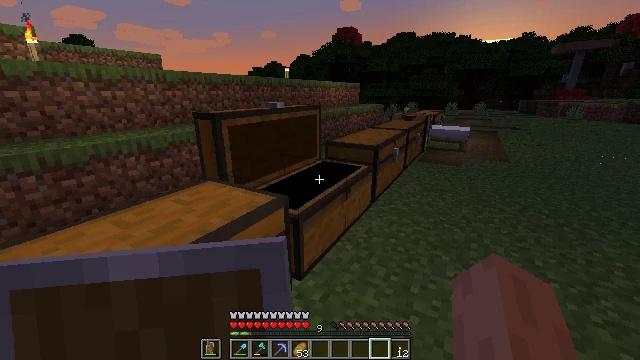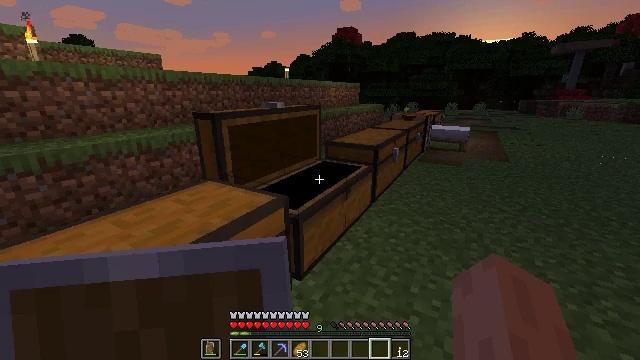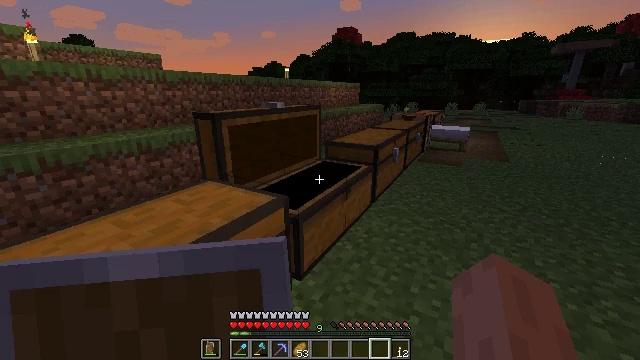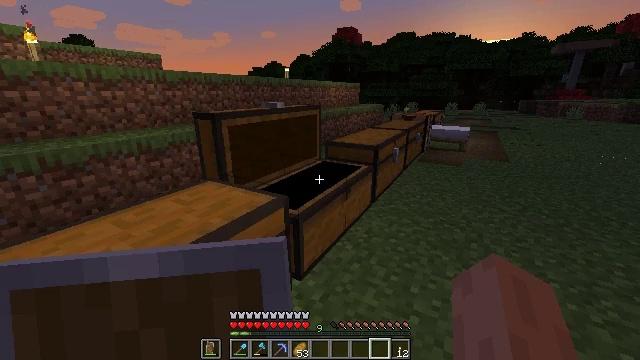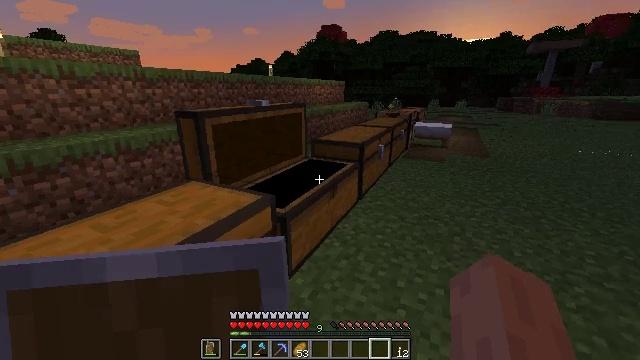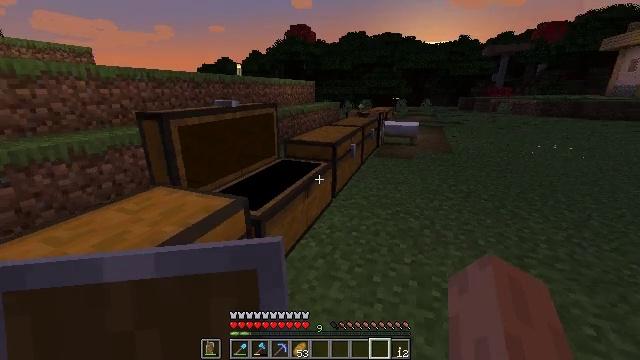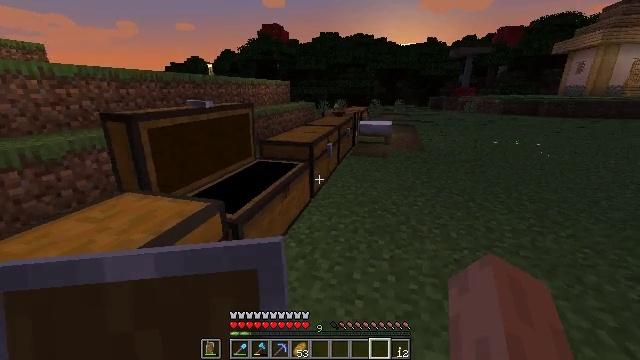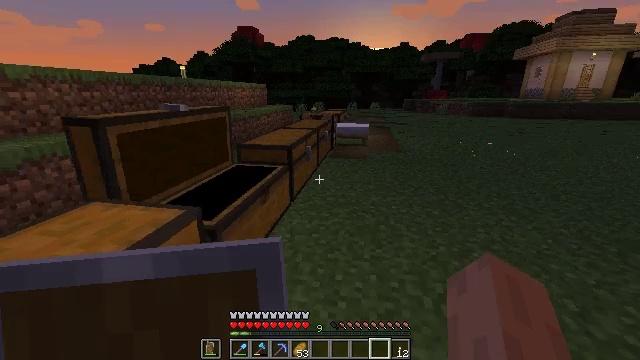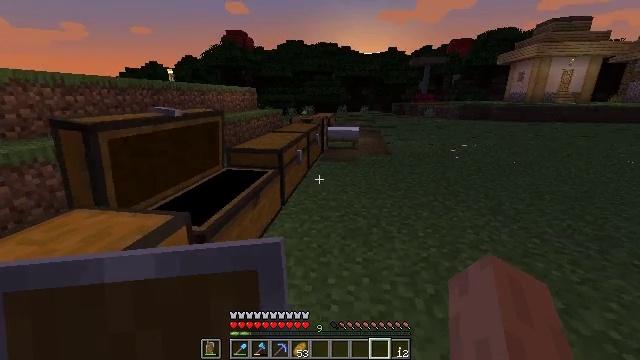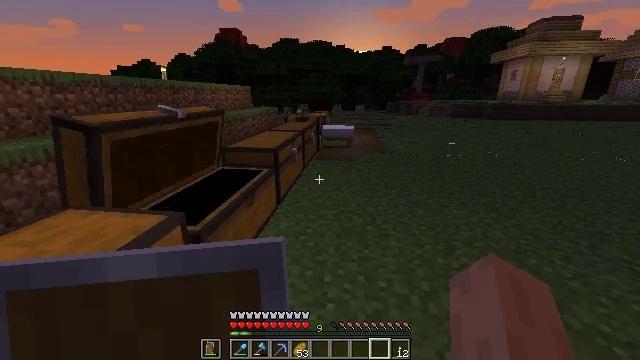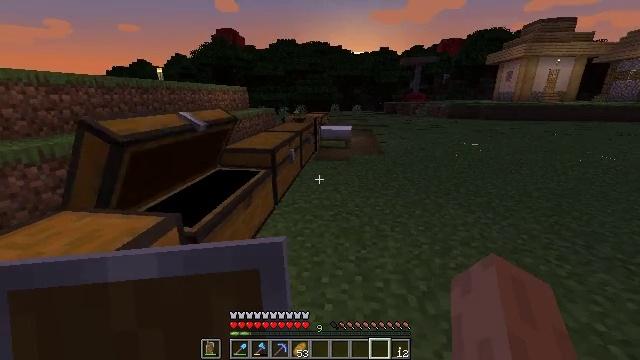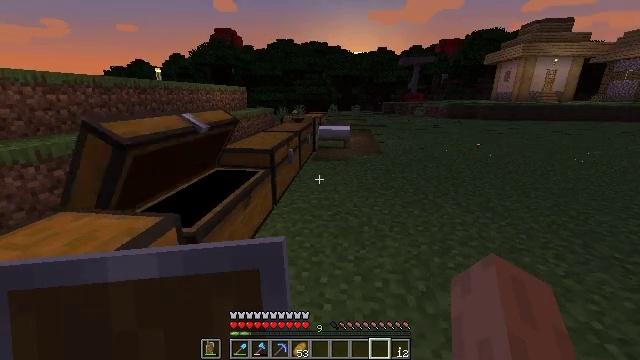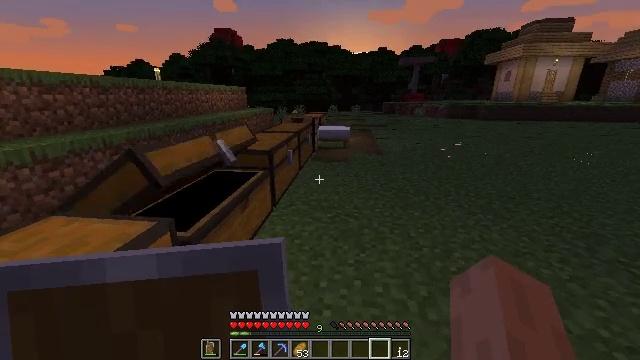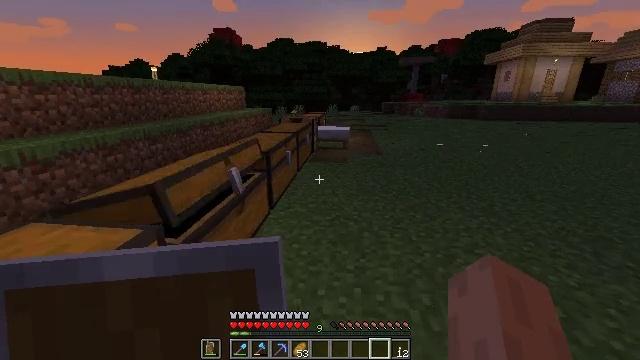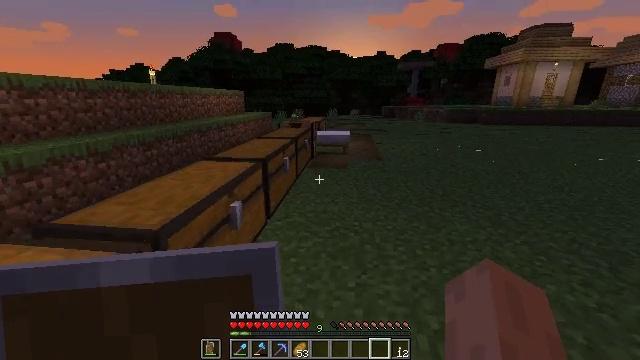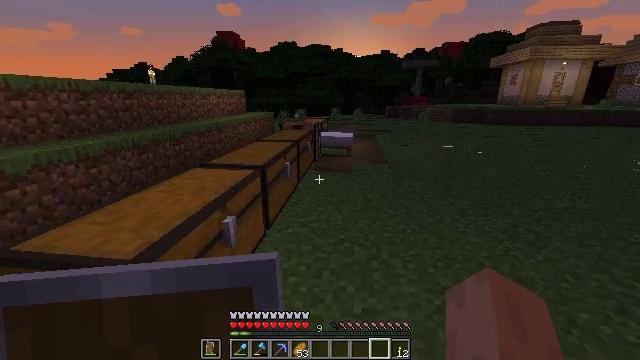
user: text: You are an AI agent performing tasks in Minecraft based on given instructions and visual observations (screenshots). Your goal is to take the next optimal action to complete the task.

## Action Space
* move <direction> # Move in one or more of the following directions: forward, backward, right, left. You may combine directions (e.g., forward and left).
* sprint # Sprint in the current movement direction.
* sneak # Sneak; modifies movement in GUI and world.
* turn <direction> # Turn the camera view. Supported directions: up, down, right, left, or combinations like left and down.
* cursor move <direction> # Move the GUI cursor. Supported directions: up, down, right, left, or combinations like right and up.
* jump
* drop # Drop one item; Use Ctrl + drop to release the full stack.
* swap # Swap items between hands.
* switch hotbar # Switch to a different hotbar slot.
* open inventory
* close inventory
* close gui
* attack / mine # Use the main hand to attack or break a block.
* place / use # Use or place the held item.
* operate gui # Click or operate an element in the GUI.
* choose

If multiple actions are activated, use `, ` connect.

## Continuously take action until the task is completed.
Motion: motion action
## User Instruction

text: craft item air
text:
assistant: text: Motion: no_op
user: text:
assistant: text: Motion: no_op
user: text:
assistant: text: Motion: no_op
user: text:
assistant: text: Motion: turn right
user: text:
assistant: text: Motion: turn right
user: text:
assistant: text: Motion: turn right
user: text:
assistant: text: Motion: turn right
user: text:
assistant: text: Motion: turn right
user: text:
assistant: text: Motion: turn right
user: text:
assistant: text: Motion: no_op
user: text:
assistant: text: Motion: no_op
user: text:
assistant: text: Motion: move forward
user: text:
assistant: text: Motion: move forward
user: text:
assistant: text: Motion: move forward
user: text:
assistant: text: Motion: move forward
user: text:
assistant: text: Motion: move forward, turn left
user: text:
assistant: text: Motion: move forward, turn left
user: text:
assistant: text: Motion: move forward and move right, turn left
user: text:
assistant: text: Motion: move forward and move right, turn left
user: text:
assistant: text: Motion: move forward and move right, turn left
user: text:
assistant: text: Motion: move forward and move right, turn left and down
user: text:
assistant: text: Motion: move forward and move right, turn left and down
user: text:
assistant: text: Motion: move forward and move right, turn left and down
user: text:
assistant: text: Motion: move forward and move right, turn left
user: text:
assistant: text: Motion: no_op
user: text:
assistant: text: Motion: no_op
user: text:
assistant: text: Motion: use / place
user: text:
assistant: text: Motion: use / place
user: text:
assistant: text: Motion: use / place
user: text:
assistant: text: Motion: use / place